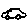
Label: car